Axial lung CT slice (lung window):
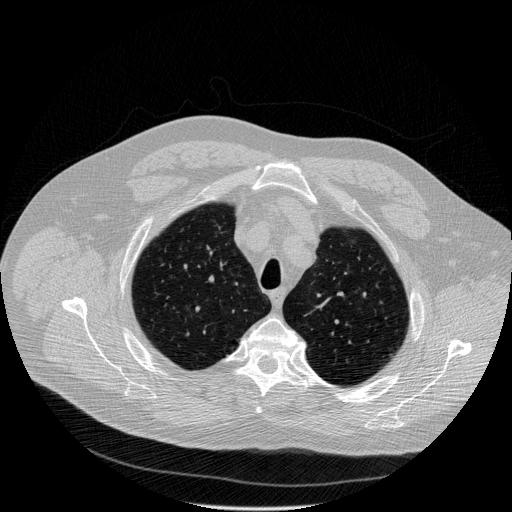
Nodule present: no